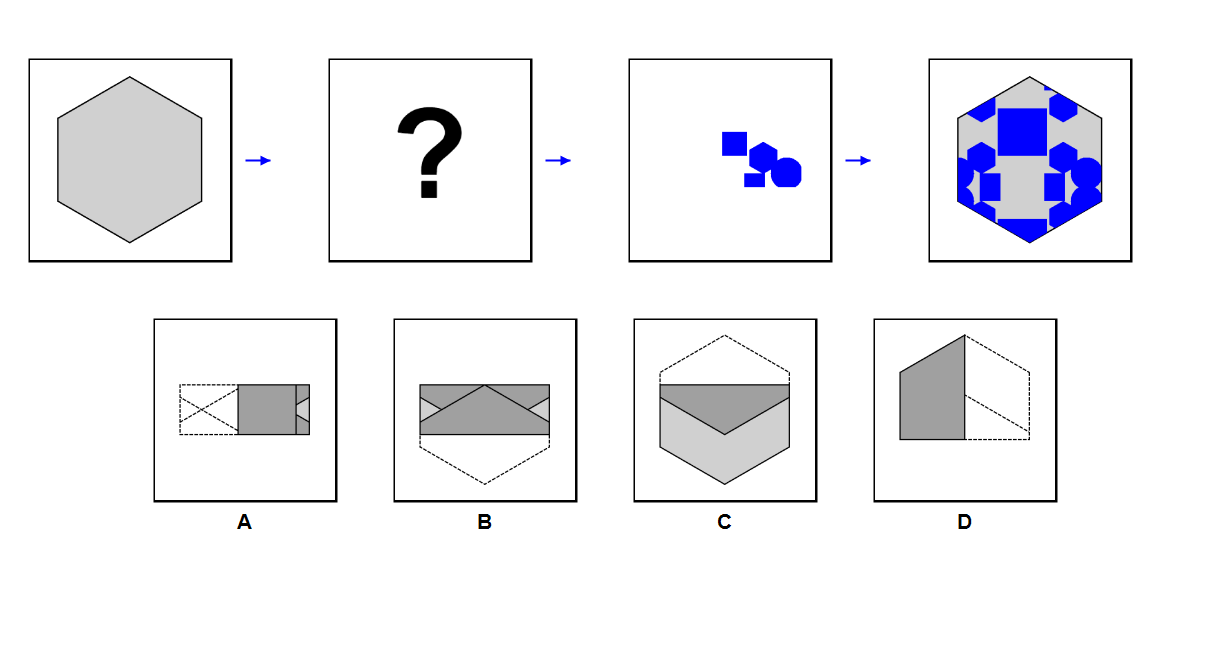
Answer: D